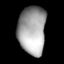
Tissue: lung
Cell type: Epithelial cells
Senescence score: 0.1613
Nuclear area (px): 1306
Mean DAPI intensity: 163.583